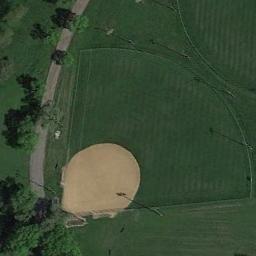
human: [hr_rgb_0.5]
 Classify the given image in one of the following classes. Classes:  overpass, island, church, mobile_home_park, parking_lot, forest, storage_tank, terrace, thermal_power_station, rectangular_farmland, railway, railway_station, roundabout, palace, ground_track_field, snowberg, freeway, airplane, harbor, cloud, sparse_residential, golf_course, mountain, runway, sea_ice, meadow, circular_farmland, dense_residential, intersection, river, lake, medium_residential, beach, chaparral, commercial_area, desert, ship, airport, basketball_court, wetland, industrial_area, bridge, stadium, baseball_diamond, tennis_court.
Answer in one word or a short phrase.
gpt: baseball_diamond